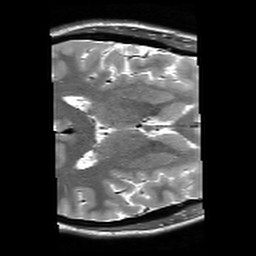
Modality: T2w
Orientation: axial
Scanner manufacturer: siemens
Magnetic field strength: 3 T
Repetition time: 9.86 s
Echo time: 0.05 s